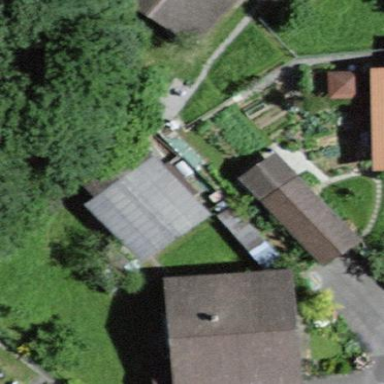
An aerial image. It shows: Rural barn.